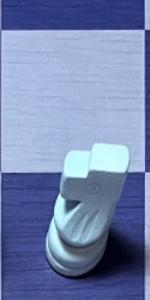
Label: Knight_White